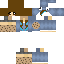
A female human skin with medium skin, wearing brown long hair dressed in a blue hoodie and brown pants, featuring a closed mouth.